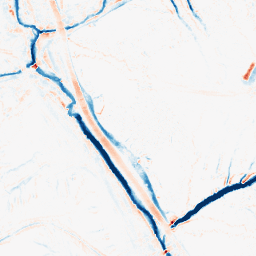
Category: morphological
Decomposition family: morphological
Decomposition parameters: operation: average
size: 5
Upsampling method: sinc_hamming
Upsampling parameters: scale: 2
kernel_size: 4
Upsampling scale: 2